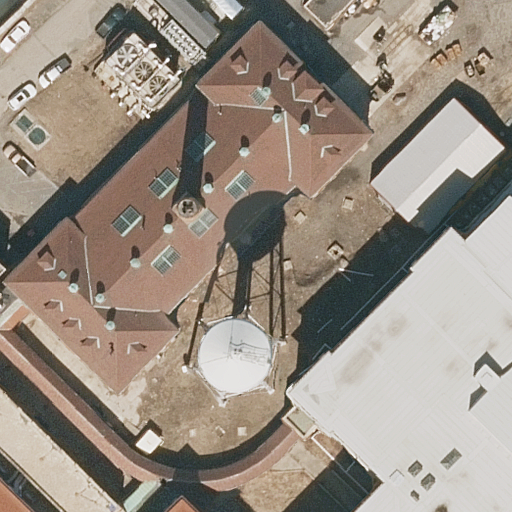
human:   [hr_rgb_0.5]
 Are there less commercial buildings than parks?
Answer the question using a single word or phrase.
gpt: yes

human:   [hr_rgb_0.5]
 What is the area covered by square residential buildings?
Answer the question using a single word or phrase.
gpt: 0m2

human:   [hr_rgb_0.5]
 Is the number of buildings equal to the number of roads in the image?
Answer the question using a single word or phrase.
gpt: no

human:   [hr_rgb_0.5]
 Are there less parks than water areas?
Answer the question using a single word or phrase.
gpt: no

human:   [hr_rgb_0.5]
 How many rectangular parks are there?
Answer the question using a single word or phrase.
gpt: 1

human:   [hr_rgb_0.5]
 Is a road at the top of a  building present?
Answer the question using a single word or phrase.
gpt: yes

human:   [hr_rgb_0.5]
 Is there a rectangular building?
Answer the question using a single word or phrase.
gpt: yes

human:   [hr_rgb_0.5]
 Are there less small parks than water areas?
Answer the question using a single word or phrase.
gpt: yes

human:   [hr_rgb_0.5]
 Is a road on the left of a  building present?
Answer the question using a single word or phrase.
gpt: yes

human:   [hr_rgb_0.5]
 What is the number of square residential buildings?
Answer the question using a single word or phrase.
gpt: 0

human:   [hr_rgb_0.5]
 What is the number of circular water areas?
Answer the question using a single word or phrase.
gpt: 0

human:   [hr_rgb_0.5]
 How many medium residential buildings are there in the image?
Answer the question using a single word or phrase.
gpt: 2

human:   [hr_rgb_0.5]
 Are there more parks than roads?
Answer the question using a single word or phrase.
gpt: no

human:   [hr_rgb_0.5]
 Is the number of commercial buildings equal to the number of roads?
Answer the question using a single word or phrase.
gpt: no

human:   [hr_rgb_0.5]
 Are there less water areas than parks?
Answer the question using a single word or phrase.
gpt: no

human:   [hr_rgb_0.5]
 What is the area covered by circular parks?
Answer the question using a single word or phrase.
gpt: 0m2

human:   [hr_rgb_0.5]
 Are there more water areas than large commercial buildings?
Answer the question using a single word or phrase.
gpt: yes

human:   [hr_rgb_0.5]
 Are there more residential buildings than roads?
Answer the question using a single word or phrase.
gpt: yes

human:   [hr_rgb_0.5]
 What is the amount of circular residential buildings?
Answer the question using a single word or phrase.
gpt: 0

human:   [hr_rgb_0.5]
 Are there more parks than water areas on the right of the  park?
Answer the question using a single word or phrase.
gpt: yes

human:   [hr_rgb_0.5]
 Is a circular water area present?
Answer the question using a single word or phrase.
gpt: no

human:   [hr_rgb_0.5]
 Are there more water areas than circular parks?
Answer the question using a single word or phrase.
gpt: yes

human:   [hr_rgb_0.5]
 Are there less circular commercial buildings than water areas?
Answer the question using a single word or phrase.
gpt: yes

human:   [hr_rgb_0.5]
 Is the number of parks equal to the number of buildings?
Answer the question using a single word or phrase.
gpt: no

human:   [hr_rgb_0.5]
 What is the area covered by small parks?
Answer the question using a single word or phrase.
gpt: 0m2

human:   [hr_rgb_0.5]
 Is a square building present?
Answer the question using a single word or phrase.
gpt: no

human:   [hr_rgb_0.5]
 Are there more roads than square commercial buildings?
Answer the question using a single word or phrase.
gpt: yes

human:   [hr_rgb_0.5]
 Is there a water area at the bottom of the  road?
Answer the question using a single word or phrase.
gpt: no

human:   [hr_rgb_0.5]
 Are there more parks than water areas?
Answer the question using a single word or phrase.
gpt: no

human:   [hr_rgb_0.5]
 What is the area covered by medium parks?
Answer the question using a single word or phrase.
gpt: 0m2

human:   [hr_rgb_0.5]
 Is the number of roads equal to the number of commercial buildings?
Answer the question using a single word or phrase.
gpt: no

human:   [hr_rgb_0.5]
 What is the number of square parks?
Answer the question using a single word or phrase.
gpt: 0

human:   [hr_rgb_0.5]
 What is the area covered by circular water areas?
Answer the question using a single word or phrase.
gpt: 0m2

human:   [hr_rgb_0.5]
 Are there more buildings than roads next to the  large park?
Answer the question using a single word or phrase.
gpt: yes

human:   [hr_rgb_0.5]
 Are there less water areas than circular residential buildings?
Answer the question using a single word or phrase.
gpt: no

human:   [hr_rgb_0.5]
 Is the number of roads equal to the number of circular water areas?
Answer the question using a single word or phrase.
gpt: no